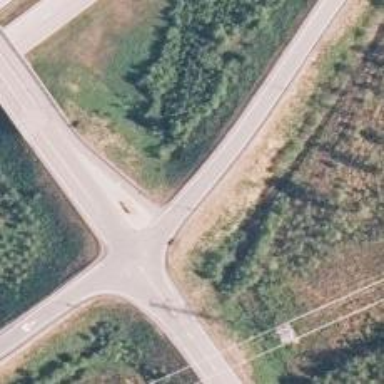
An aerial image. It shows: Trunk link road with asphalt surface.